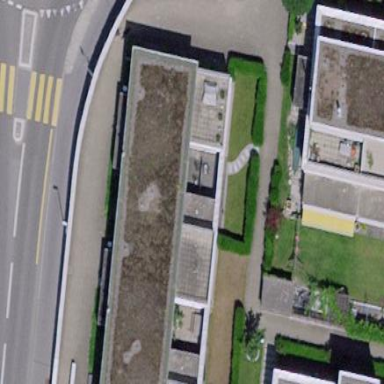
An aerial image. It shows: Terrace building.